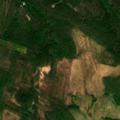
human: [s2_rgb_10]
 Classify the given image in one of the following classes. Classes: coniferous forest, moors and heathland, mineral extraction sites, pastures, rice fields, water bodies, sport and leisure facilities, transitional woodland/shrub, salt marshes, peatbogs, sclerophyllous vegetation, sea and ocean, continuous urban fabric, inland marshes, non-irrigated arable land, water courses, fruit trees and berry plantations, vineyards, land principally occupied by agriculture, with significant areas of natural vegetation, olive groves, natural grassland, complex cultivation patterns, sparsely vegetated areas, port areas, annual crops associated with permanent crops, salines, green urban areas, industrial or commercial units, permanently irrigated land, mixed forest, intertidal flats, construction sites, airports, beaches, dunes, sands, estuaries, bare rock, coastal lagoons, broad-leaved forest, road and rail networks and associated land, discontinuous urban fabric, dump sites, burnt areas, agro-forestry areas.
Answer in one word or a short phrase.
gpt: coniferous forest, mixed forest, transitional woodland/shrub